You are looking at the unprocessed time series of a bearing vibration snapshot. Classify the bearing condition as one of: normal, inner_race, outer_race, ball.
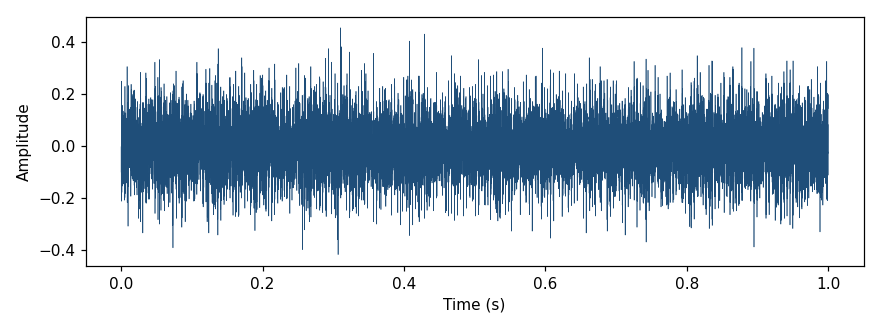
Answer: outer_race